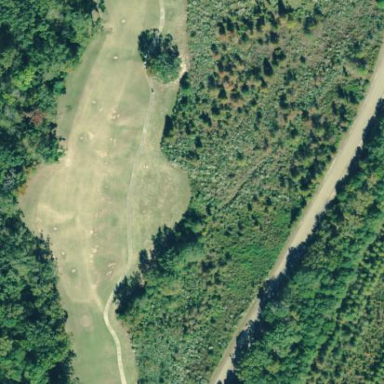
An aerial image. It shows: Rough area on grassy golf course.